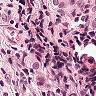
Metastatic tissue present: yes